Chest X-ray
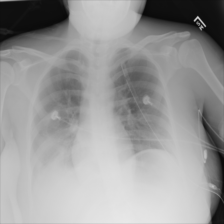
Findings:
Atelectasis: negative
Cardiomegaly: negative
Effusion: negative
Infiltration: negative
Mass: negative
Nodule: negative
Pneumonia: negative
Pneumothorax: negative
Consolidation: negative
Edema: negative
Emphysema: negative
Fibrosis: negative
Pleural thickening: negative
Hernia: negative